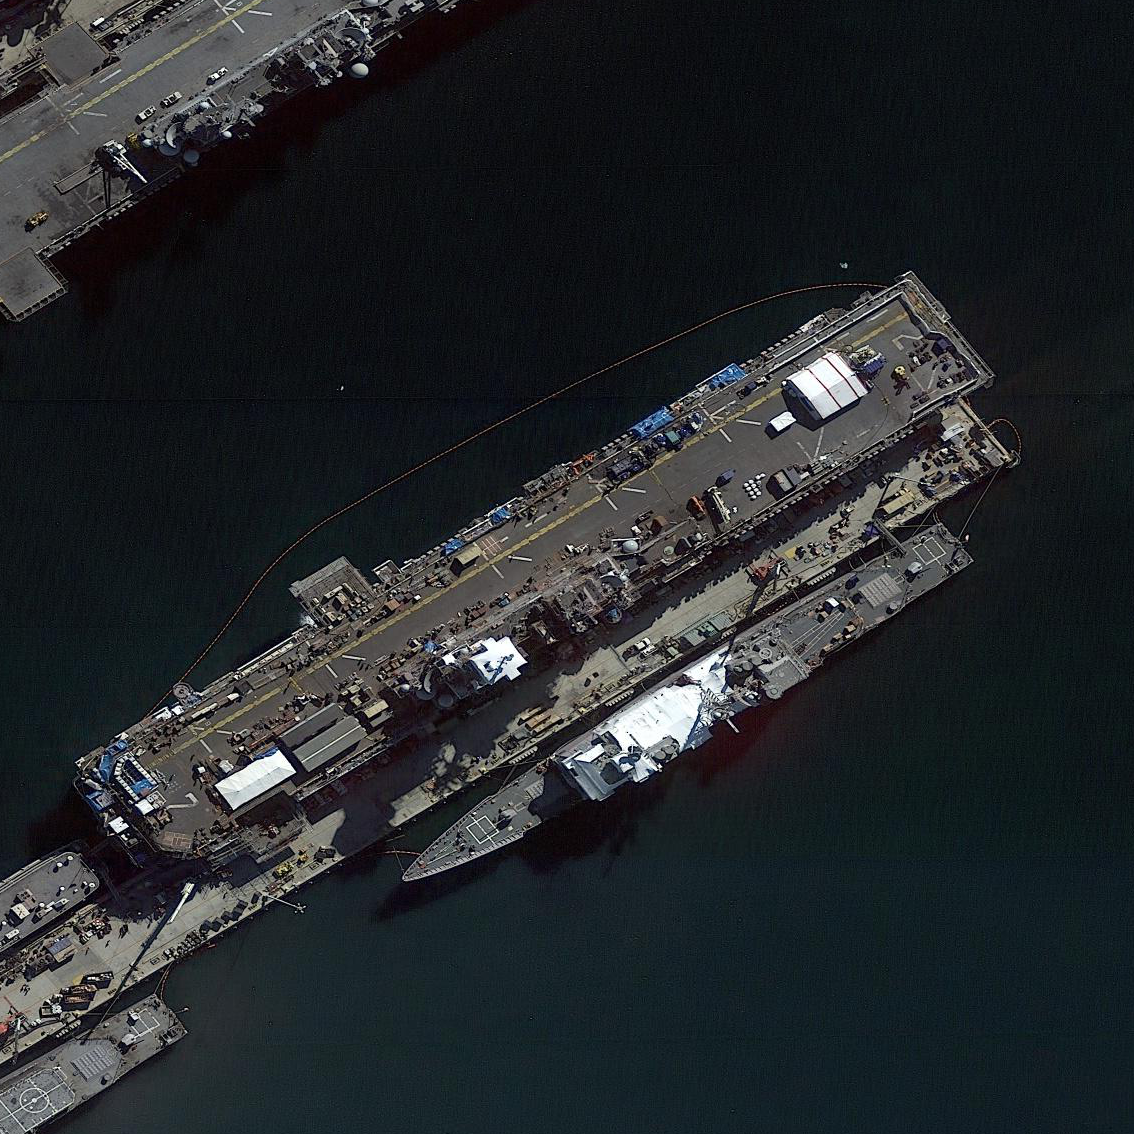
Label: assault